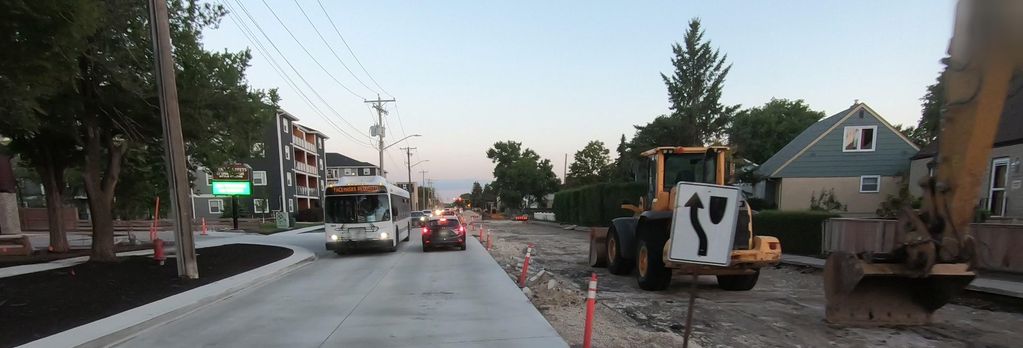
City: winnipeg